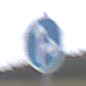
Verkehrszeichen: VorgeschriebeneFahrtrichtungGeradeausOderRechts
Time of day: Midday
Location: Outdoor (Nature)
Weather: Overcast
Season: NotSpecified
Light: Natural